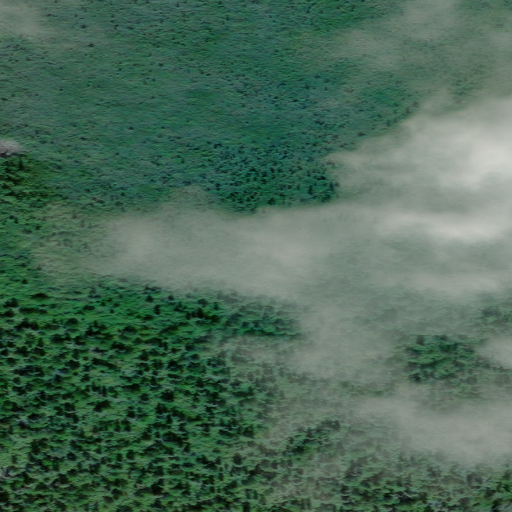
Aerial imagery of mountain in Alaska named Airs Hill containing only unknown